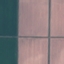
Land use / land cover class: AnnualCrop